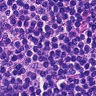
Metastatic tissue present: no